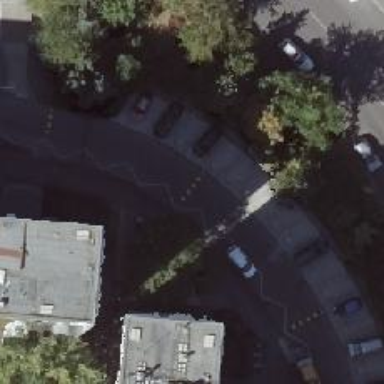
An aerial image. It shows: Table-style traffic calming feature.